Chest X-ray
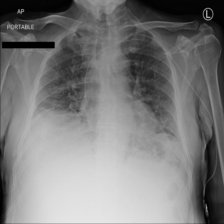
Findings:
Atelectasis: negative
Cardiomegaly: negative
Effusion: negative
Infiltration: negative
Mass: negative
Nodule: negative
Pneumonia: negative
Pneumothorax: negative
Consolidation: negative
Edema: negative
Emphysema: negative
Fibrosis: negative
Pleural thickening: negative
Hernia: negative